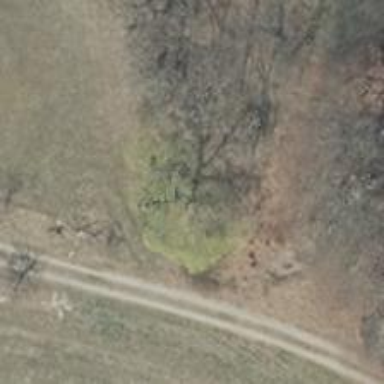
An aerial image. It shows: Hunting stand.